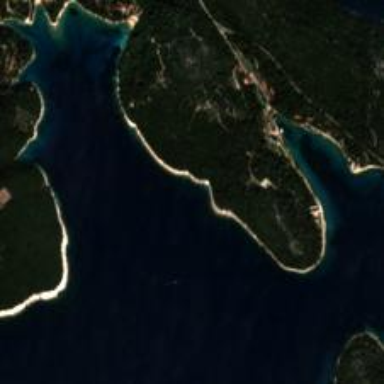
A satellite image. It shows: Beautiful bay with natural surroundings.